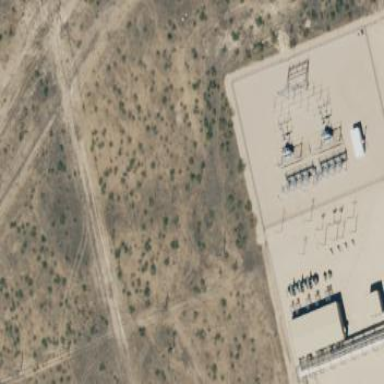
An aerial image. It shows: Industrial substation surrounded by fence.